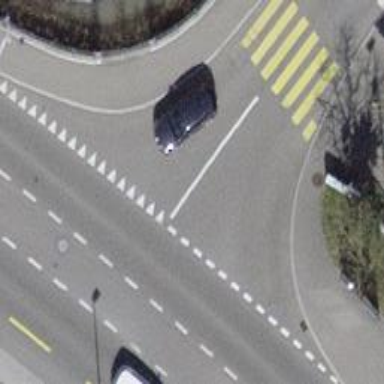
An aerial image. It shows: Road with "give way" sign.